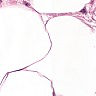
Metastatic tissue present: yes